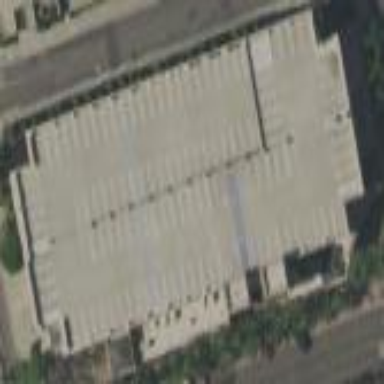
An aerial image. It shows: Parking building.